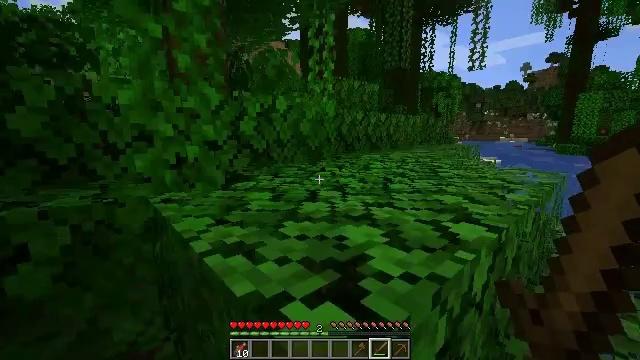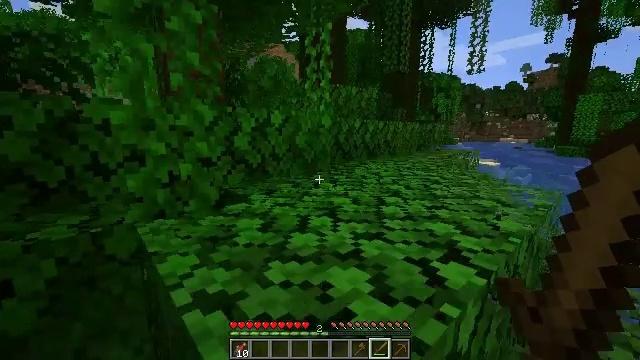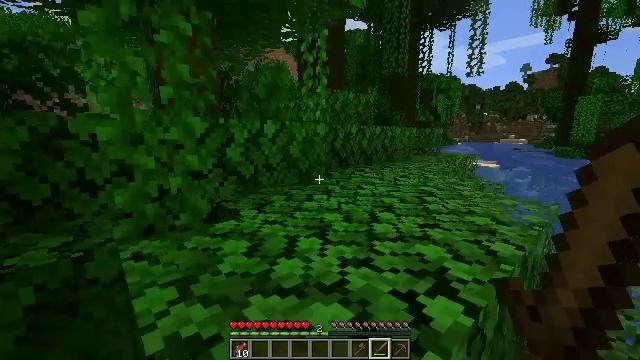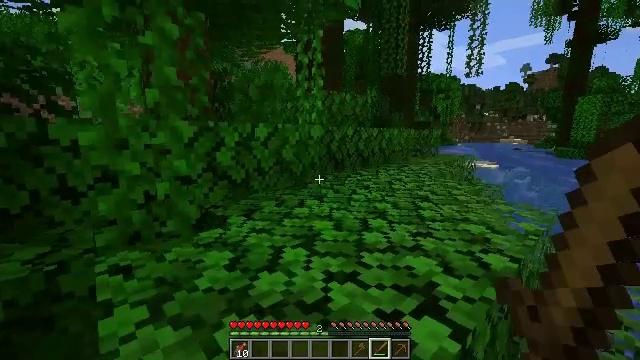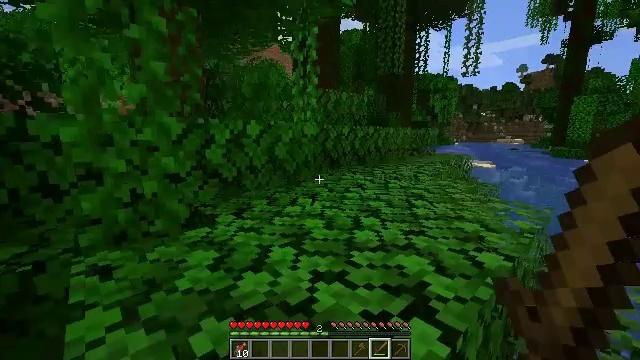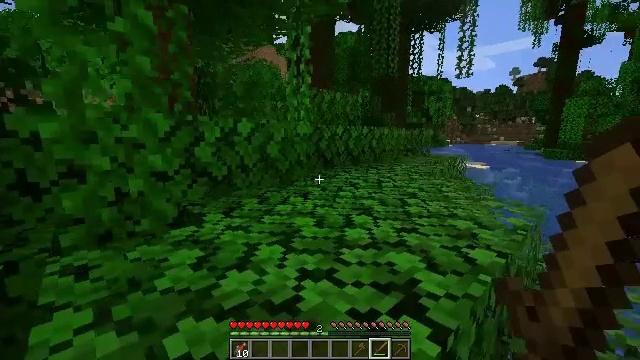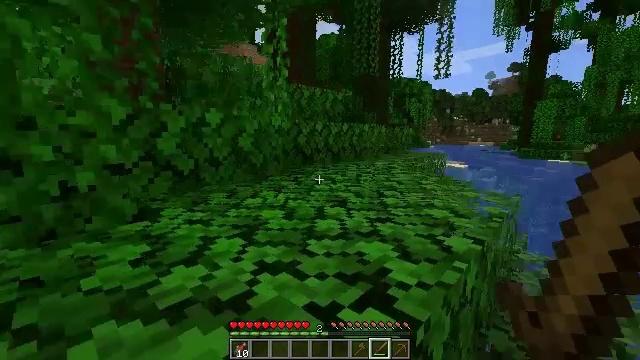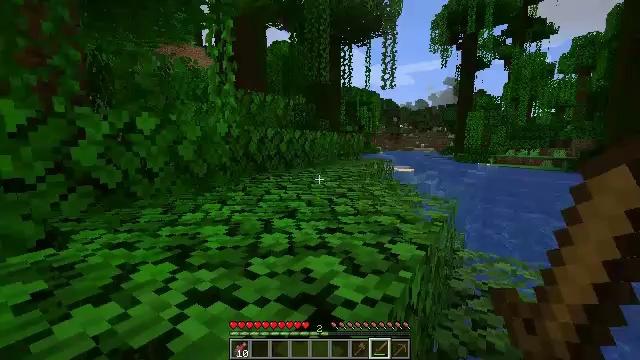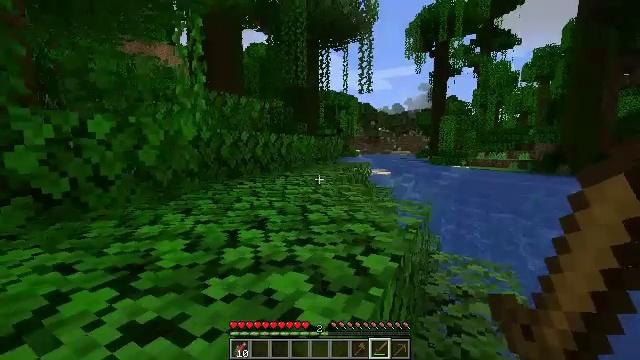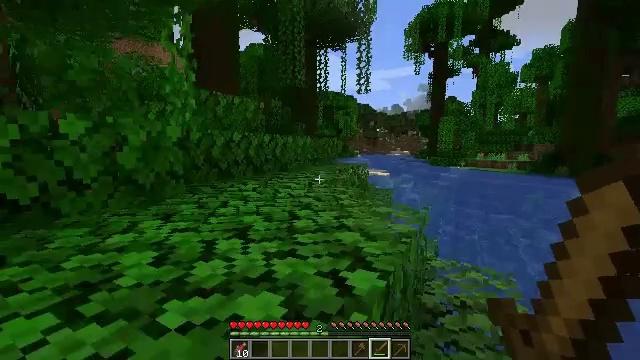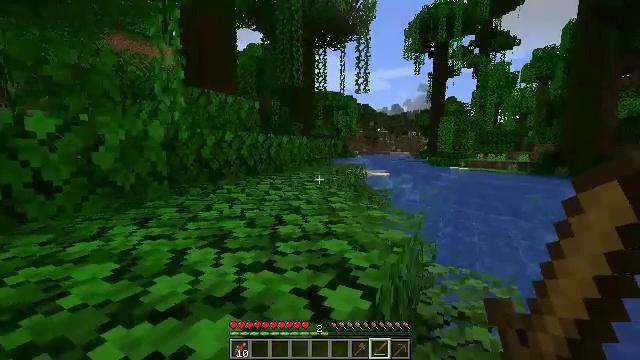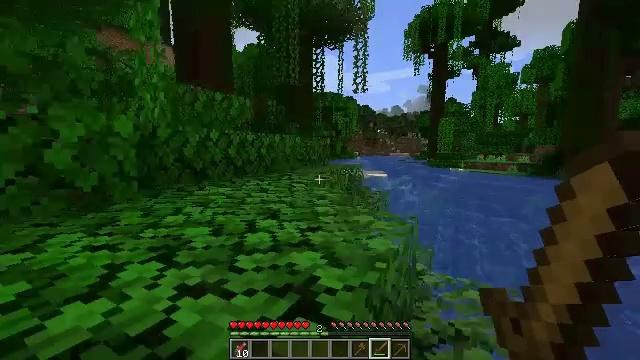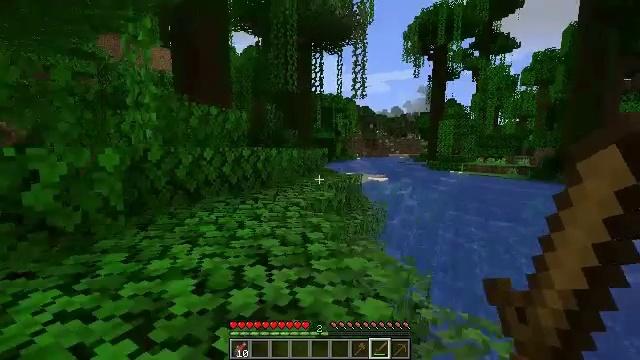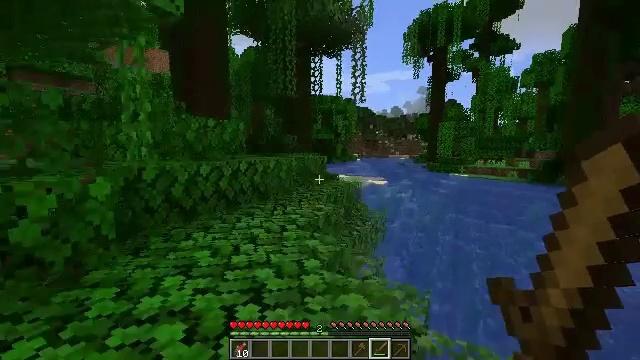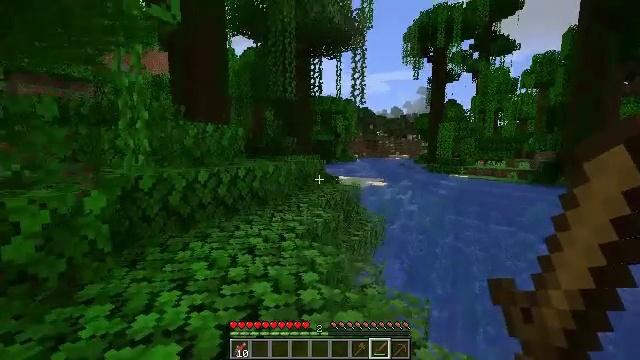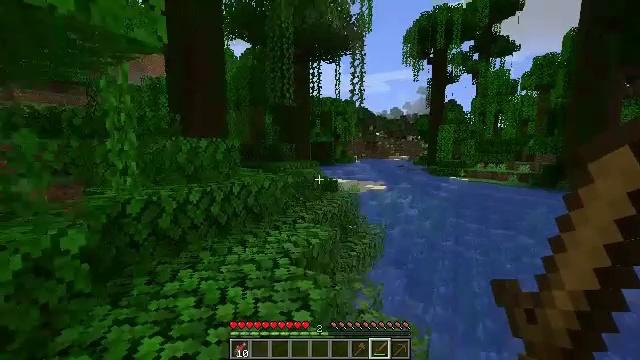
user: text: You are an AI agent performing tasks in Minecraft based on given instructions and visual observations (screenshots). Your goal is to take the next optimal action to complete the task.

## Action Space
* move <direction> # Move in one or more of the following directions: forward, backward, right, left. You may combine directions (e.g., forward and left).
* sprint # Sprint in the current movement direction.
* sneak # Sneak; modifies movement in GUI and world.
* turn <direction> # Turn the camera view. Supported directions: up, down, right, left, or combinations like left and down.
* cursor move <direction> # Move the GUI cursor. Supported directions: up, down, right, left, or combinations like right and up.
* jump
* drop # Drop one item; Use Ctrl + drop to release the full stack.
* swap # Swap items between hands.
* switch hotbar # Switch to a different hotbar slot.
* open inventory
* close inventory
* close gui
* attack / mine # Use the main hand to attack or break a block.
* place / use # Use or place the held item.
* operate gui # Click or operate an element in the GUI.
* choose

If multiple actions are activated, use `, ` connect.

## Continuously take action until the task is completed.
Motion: motion action
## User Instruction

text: Dig up some sand.
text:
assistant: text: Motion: move forward, jump
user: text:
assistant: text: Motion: move forward, jump
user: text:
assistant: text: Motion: move forward, jump
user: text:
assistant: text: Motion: move forward, jump
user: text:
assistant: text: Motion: move forward
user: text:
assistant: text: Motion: move forward, turn right
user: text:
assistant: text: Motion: move forward, turn right and up
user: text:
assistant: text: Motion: move forward, turn right
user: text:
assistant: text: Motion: move forward
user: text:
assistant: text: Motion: move forward
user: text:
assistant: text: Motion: move forward
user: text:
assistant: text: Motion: move forward, jump
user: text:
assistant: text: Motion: move forward, jump
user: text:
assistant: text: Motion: move forward, jump
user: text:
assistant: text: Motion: move forward, jump
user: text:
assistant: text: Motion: move forward, jump
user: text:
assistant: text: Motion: move forward and move left, jump
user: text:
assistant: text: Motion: move forward and move left
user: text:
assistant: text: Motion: move forward and move left
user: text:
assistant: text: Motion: move forward and move left
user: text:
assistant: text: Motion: move forward and move left
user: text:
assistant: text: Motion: move forward and move left
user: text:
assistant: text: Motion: move forward and move left
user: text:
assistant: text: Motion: move forward
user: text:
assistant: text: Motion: move forward
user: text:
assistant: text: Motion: move forward
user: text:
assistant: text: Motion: move forward
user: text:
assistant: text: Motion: move forward
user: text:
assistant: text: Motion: move forward
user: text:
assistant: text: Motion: move forward